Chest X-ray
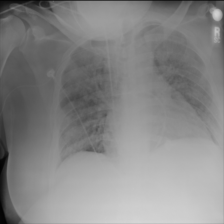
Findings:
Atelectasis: negative
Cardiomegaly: negative
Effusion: negative
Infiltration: positive
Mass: negative
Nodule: negative
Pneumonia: negative
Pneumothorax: negative
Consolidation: negative
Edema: negative
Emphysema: negative
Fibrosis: negative
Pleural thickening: negative
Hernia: negative